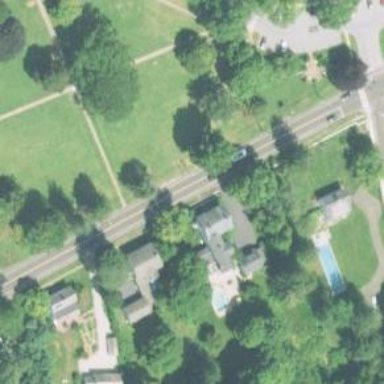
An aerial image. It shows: Park located in historic district.